Field crop: tomato
Growth stage: 1
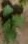
Species: solanum